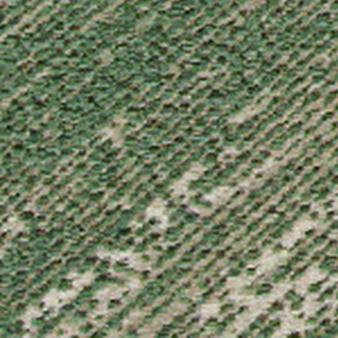
Label: other